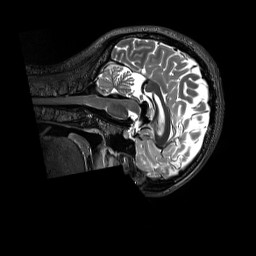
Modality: T2w
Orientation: sagittal
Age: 24
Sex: female
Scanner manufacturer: siemens
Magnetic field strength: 3 T
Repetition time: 3.2 s
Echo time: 0.728 s